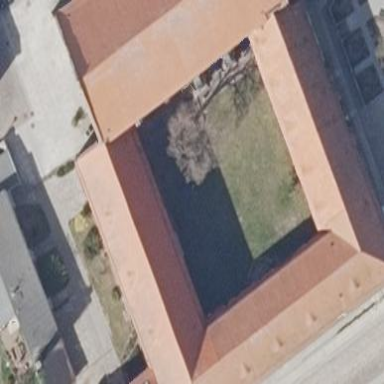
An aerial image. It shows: Historic monastery building.